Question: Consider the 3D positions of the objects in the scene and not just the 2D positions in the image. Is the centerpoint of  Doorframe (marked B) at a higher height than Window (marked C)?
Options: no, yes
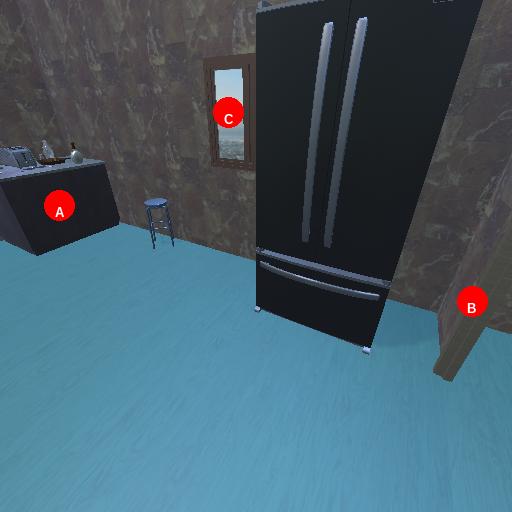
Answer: no